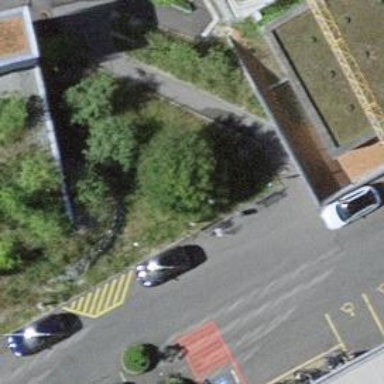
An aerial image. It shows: There is shelter in the scene.